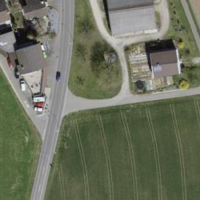
EUNIS habitat code: 55
Species observed at this site:
Prunus padus